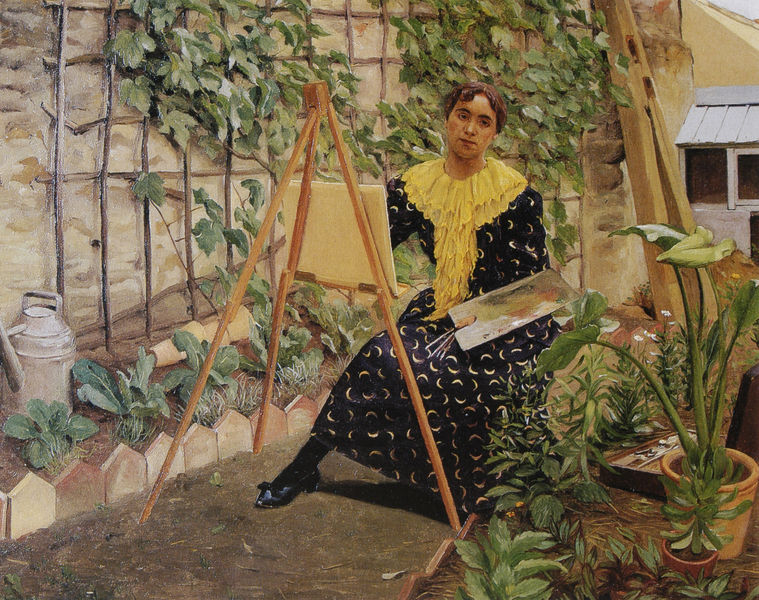
Titel: Jeune fille peignant, Junge Frau beim Malen
Künstler: Félix Vallotton
Institution: Sammlung Josefowitz
Schlagwörter: blau, blätter, gemälde, kopf, schatten, weiß, gelb, grün, ocker, sitzen, blume, blumen, braun, fenster, frau, holz, kleid, licht, nase, orange, schwarz, dach, dame, gebäude, haus, weg, beige, malerei, muster, wand, augen, bluse, falten, gesicht, kragen, steine, bild, portrait, porträt, erde, natur, gitter, boden, haare, realismus, sitzend, pflanze, pflanzen, traurig, garten, gemüse, kanne, kohl, ranken, blumentopf, topf, schuhe, moderne, farben, mauer, ziegel, hof, wein, dunkelblau, ernst, malerin, staffelei, balken, bretter, rüschen, selbstporträt, braune haare, blumentöpfe, gemustert, töpfe, fugen, mond, gerüst, stangen, hauswand, erdboden, mauerwerk, künstler, selbstbildnis, leinwand, schuh, künstlerin, malen, palette, pinsel, ranke, kasten, staude, quadrate, efeu, männlich, beet, beete, gemüsegarten, fachwerk, kakteen, kaktus, kletterpflanze, freiluftmalerei, topfpflanzen, stafflei, lackschuhe, kraut, weinstock, spalier, calla, koffer, aquarelle, naturstein, gartenhaus, giesskanne, farbpalette, häuslich, begrenzung, monde, moderen, bubikopf, pflaze, hif, lehmmauer, gieskanne, pflanzentopf, rankgitter, klettergerüst, paula, gewcähshaus, pflanzbeet, quadarat, augen#, kaninchenstall, frau staffelei, clal, kohlpflanzen